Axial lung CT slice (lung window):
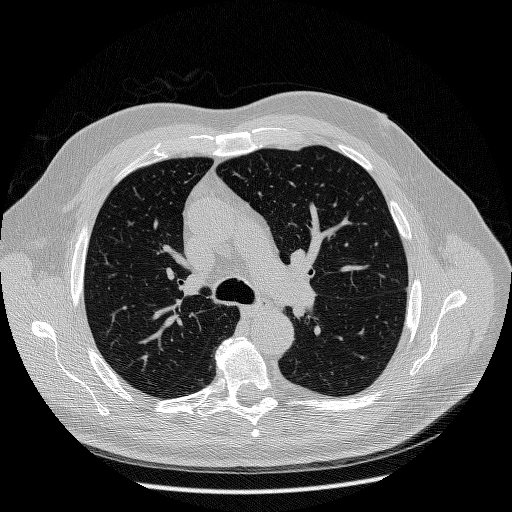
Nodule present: no